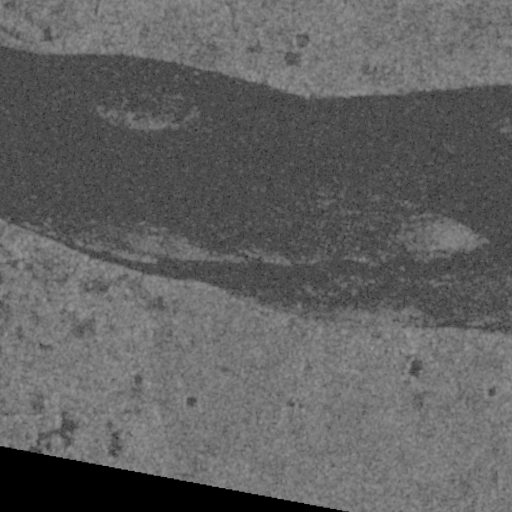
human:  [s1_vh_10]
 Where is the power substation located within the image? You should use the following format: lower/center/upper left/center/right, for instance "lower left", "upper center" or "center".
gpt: The power substation is located in the upper center of the image.
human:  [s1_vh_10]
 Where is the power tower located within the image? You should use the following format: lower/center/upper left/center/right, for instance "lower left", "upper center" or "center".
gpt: The power tower is located in the upper right of the image.
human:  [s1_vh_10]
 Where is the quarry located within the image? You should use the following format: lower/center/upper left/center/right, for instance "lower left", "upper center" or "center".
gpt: The quarry is located in the lower left of the image.
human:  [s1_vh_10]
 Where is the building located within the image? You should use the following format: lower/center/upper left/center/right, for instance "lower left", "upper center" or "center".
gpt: There is no building in the image.

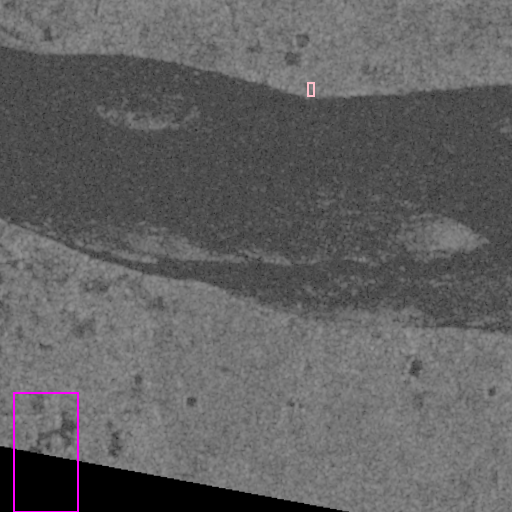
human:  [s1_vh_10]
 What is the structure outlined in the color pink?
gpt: The structure outlined in pink is a power substation.
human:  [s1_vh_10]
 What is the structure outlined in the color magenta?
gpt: The structure outlined in magenta is a quarry.
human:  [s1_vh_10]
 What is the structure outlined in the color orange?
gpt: There is no orange outline.